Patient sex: F
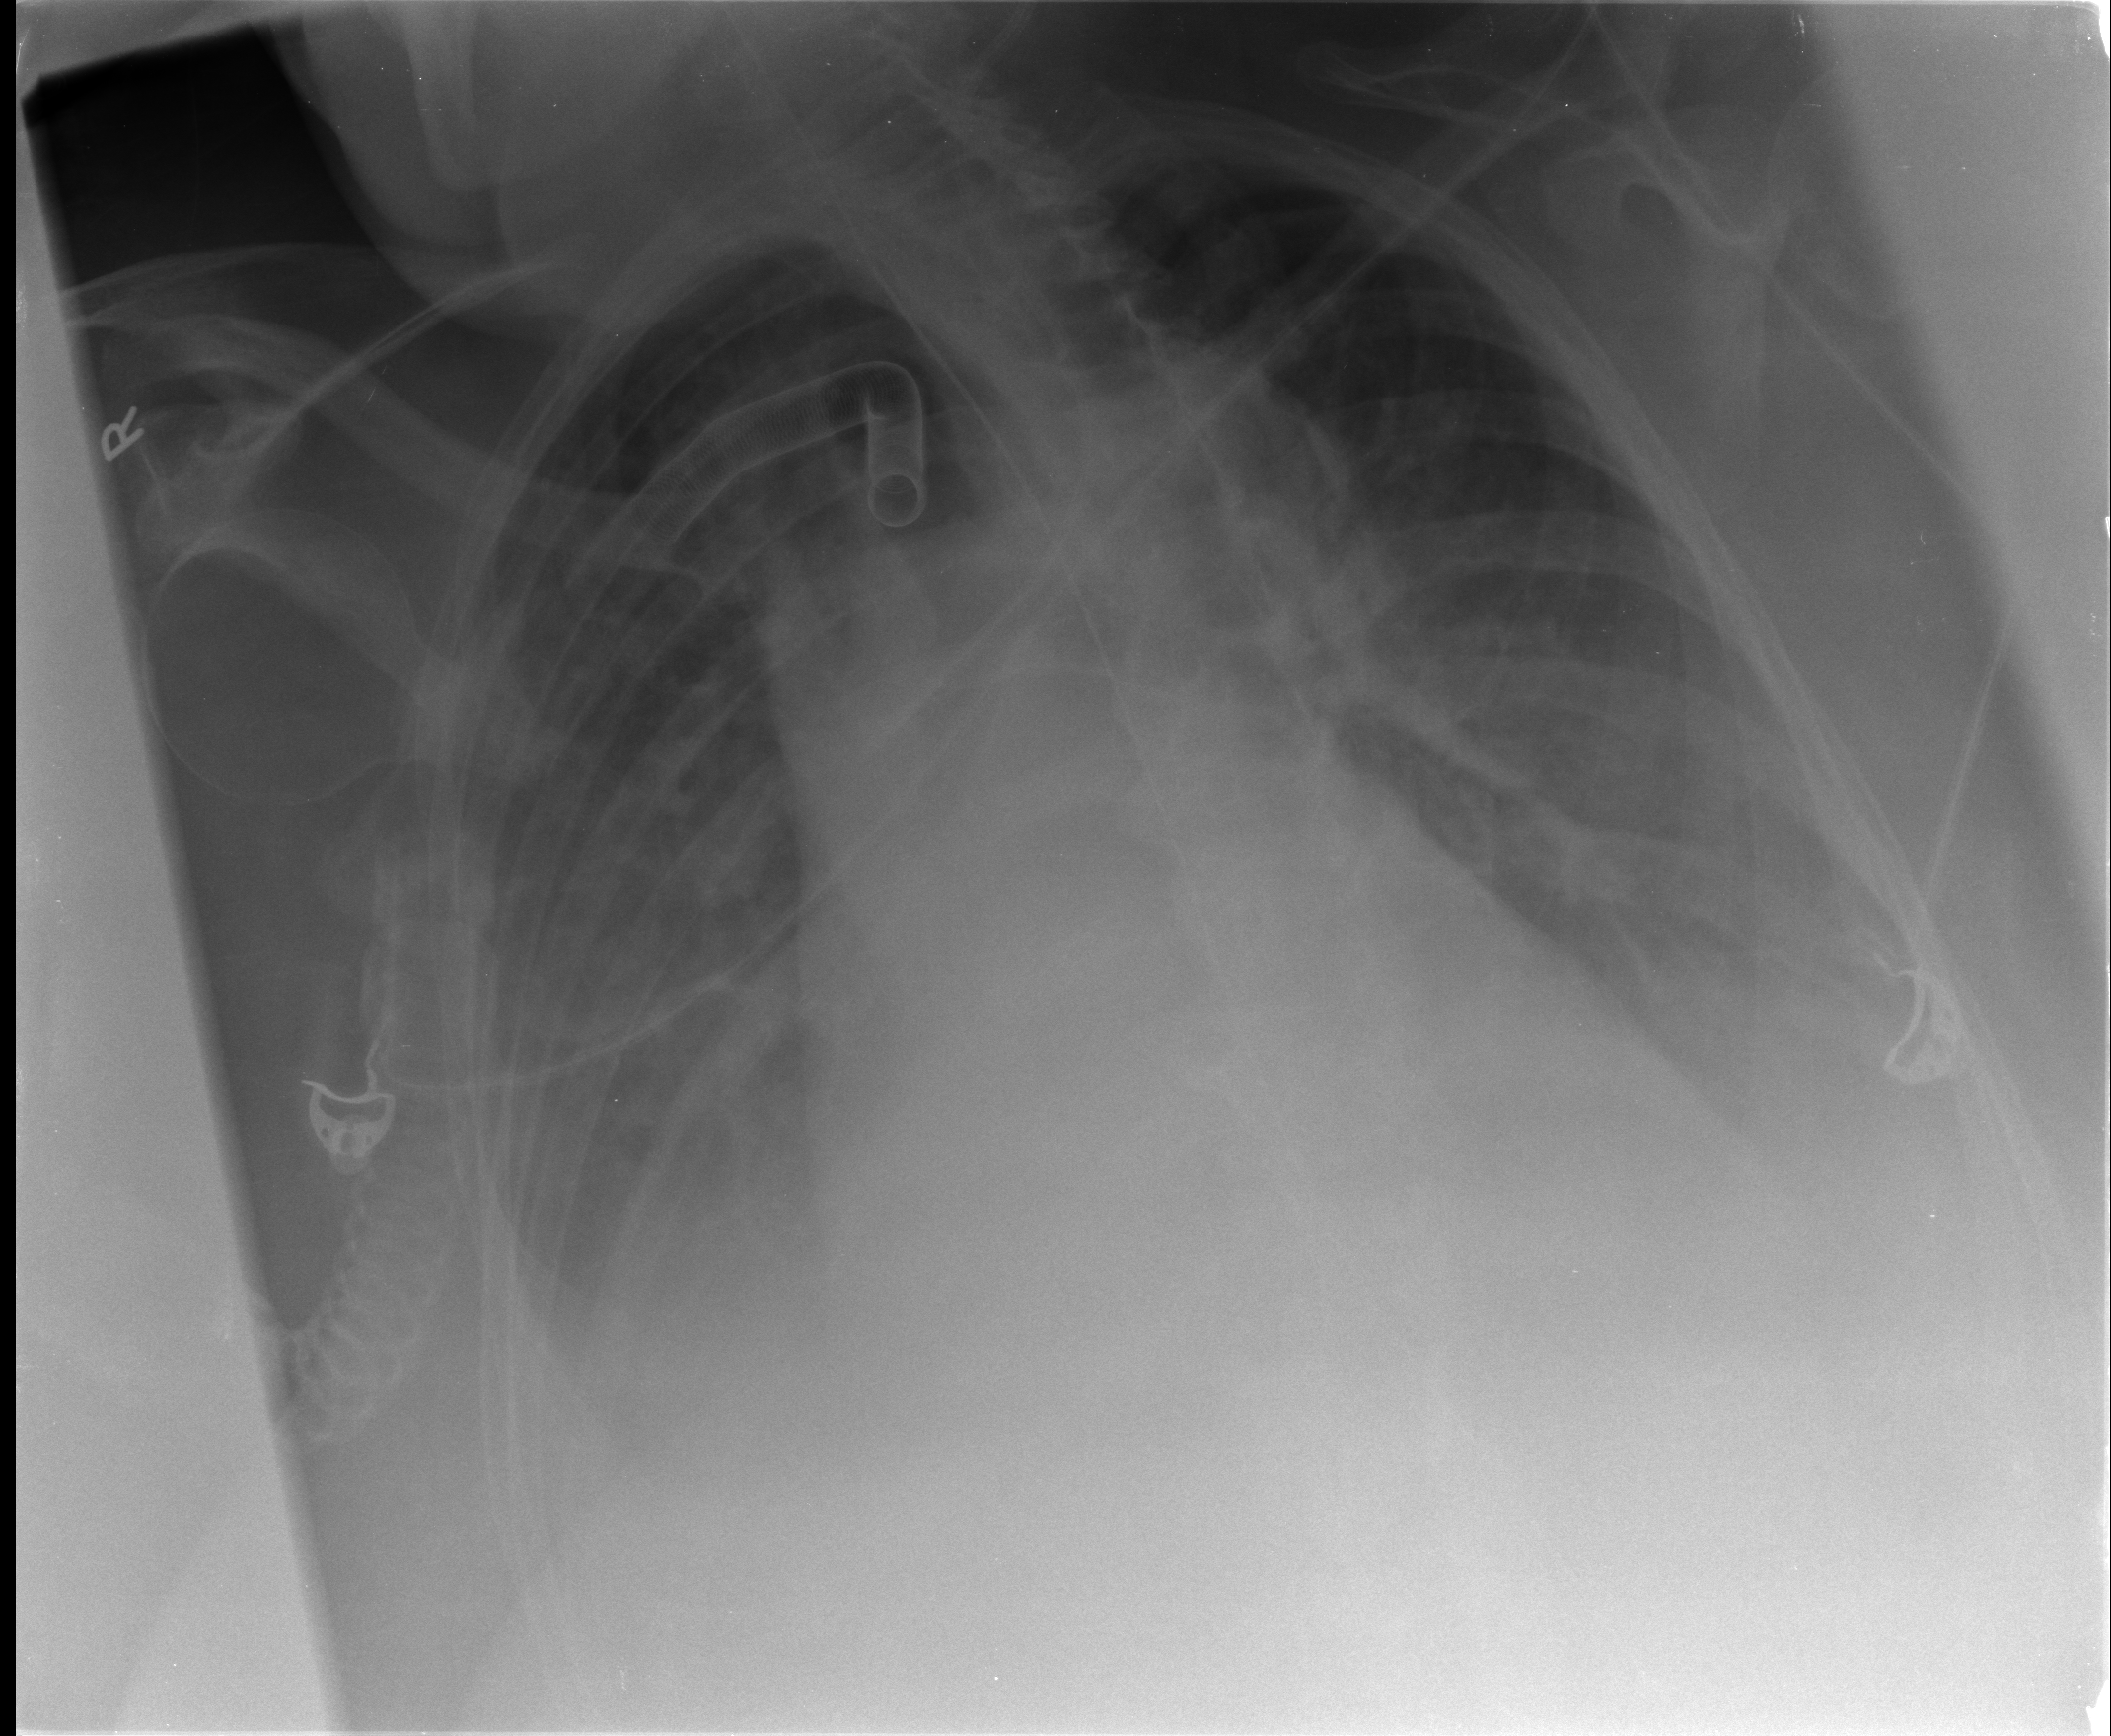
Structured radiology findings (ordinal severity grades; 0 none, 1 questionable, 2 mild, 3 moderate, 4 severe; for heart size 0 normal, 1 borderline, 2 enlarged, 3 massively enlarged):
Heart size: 2
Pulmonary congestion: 2
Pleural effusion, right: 3
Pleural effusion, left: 2
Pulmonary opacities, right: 0
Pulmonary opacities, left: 1
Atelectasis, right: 2
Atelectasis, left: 2